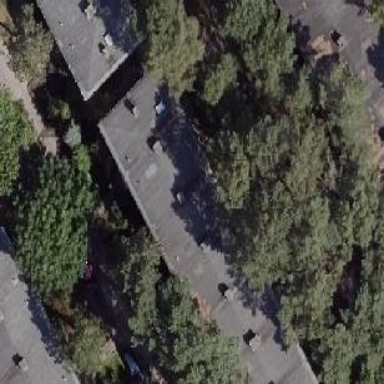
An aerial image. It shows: Flat-roofed apartment building.